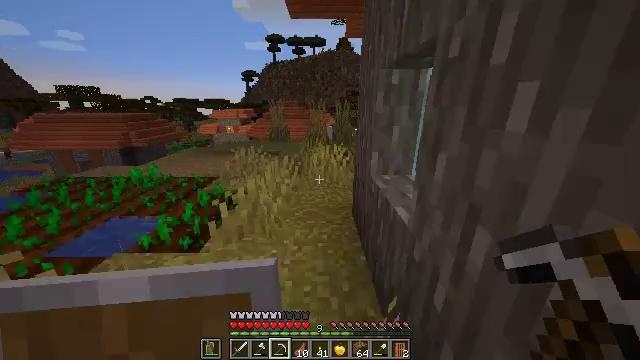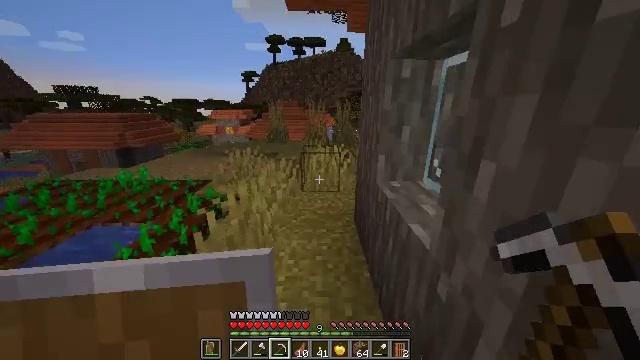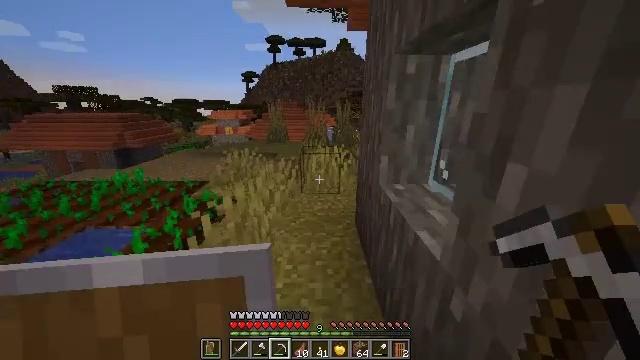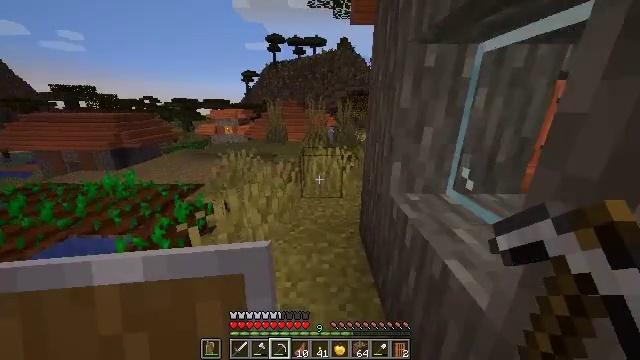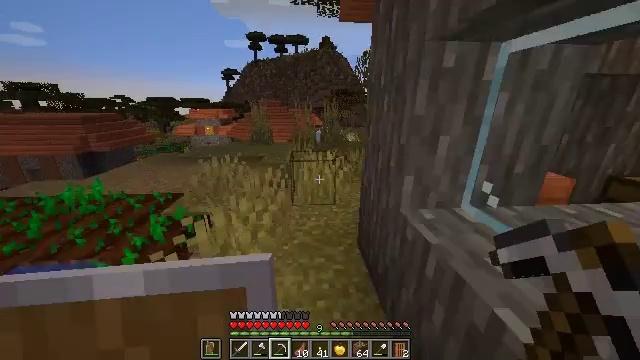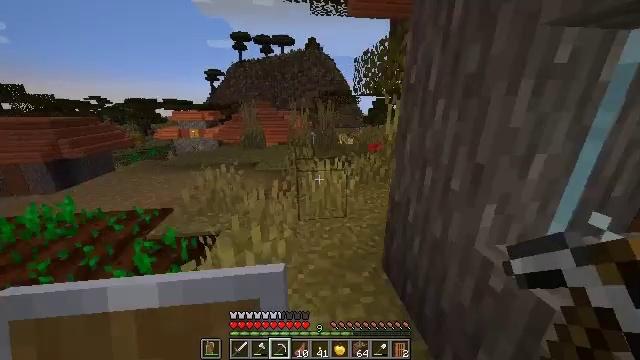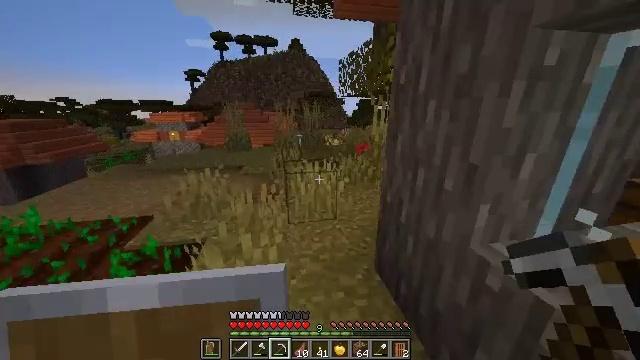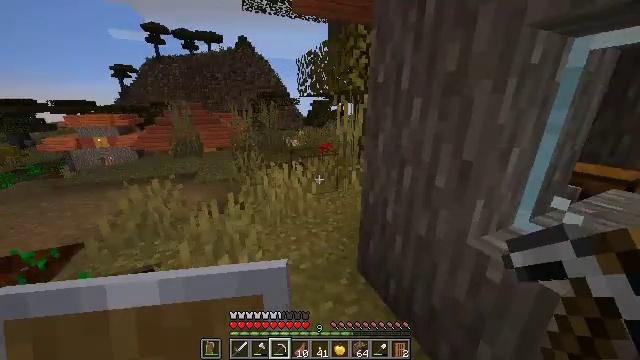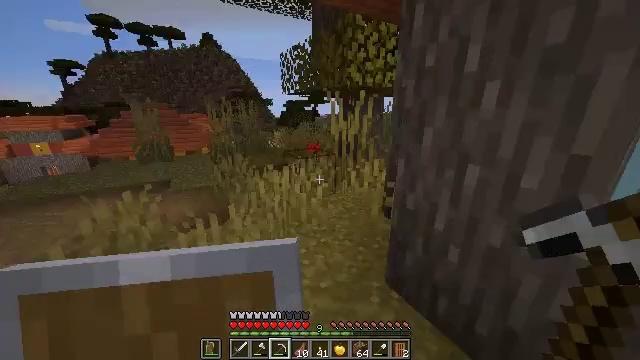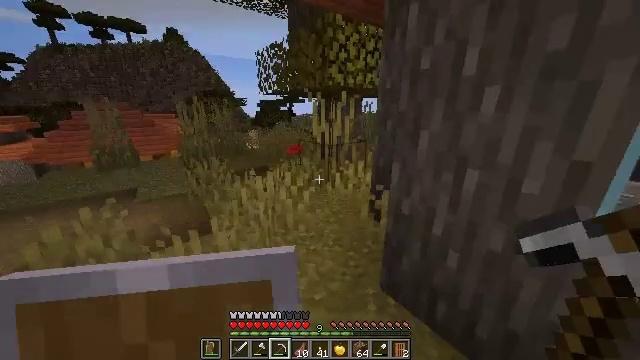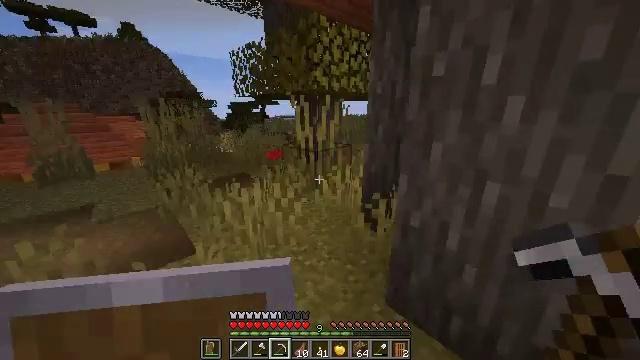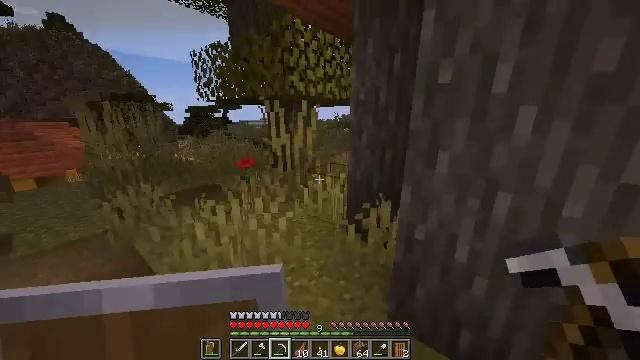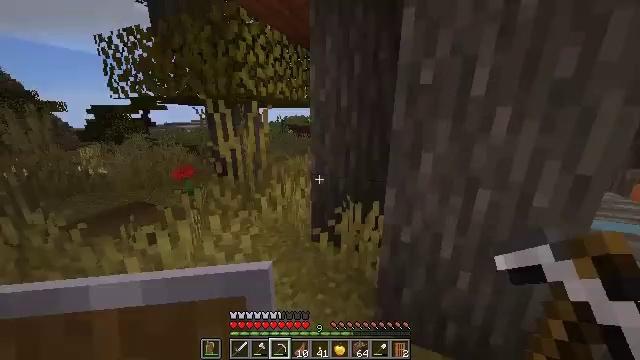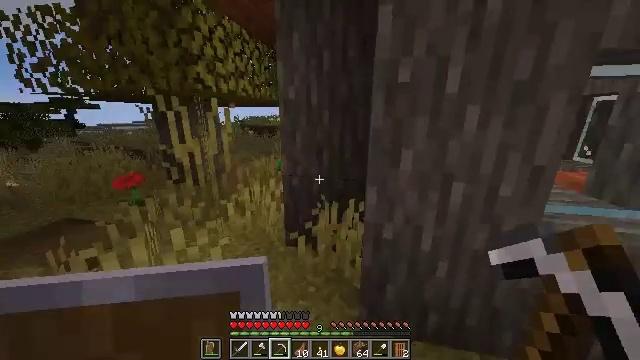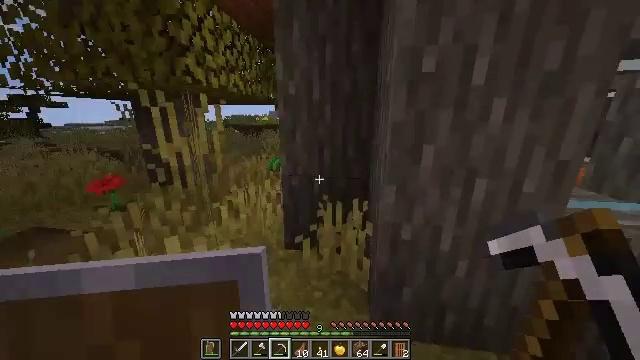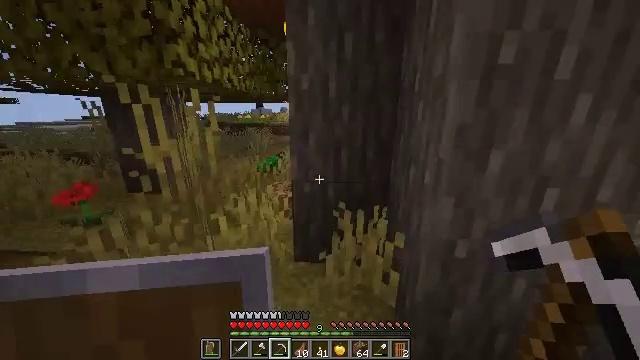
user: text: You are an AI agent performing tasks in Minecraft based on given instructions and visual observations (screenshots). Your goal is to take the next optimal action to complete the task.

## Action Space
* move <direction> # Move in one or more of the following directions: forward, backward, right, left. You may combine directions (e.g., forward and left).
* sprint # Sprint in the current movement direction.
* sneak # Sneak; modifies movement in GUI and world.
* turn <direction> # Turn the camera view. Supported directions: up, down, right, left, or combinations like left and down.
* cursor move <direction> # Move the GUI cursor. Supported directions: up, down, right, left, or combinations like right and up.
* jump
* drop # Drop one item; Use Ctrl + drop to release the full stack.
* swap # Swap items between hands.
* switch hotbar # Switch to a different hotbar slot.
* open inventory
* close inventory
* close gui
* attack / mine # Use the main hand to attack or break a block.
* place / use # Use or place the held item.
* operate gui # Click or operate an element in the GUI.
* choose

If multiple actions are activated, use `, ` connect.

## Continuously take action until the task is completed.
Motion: motion action
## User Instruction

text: Collect the orange bed by mining it.
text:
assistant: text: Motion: move forward
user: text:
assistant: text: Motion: move forward
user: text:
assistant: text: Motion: move forward and move left
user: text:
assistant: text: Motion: move forward and move left, turn right
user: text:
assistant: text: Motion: move forward and move left, turn right
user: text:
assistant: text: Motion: move forward and move left, turn right
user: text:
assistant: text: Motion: move forward and move left, turn right
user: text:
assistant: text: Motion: move forward and move left, turn right
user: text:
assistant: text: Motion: move forward and move left, turn right
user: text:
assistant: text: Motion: move forward and move left, turn right
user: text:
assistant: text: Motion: move forward and move left, turn right and up
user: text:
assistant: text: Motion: move forward and move left, turn right
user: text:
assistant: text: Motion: move forward and move left, turn right
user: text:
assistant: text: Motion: move forward and move left, turn right
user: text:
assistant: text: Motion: move forward and move left, turn right
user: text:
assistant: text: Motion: move forward and move left, turn right
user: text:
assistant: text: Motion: move forward and move left, turn right
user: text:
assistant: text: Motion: move forward and move left, turn right
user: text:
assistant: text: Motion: move forward and move left, turn right
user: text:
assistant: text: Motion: move forward and move left, turn right
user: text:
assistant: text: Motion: move forward and move left, turn right
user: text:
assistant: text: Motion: move forward and move left, turn right
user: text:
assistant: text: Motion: move forward and move left, turn right and down
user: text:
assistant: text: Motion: move forward and move left, turn right
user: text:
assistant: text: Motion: move forward and move left, turn right
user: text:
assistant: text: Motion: move forward and move left, turn right
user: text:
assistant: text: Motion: move forward and move left, turn right
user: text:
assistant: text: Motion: move forward and move left, turn right
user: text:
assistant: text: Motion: turn right
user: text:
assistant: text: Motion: turn right, use / place